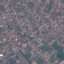
Label: Residential